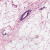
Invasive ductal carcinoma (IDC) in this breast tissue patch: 0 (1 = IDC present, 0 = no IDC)